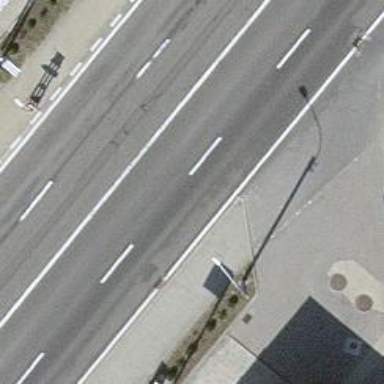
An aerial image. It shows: Asphalt sidewalk along the footway.